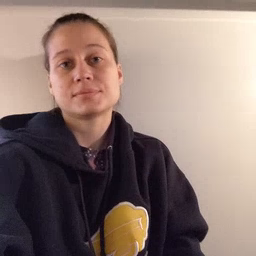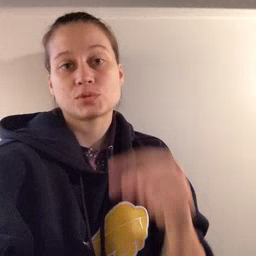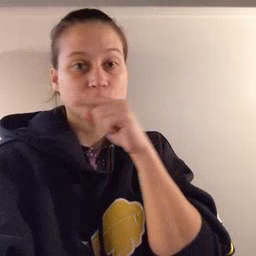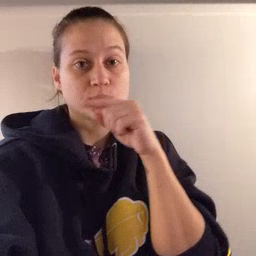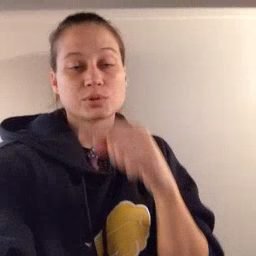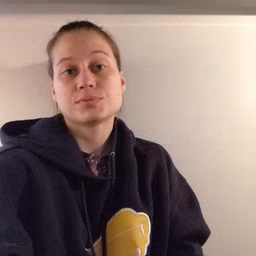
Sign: toothbrush